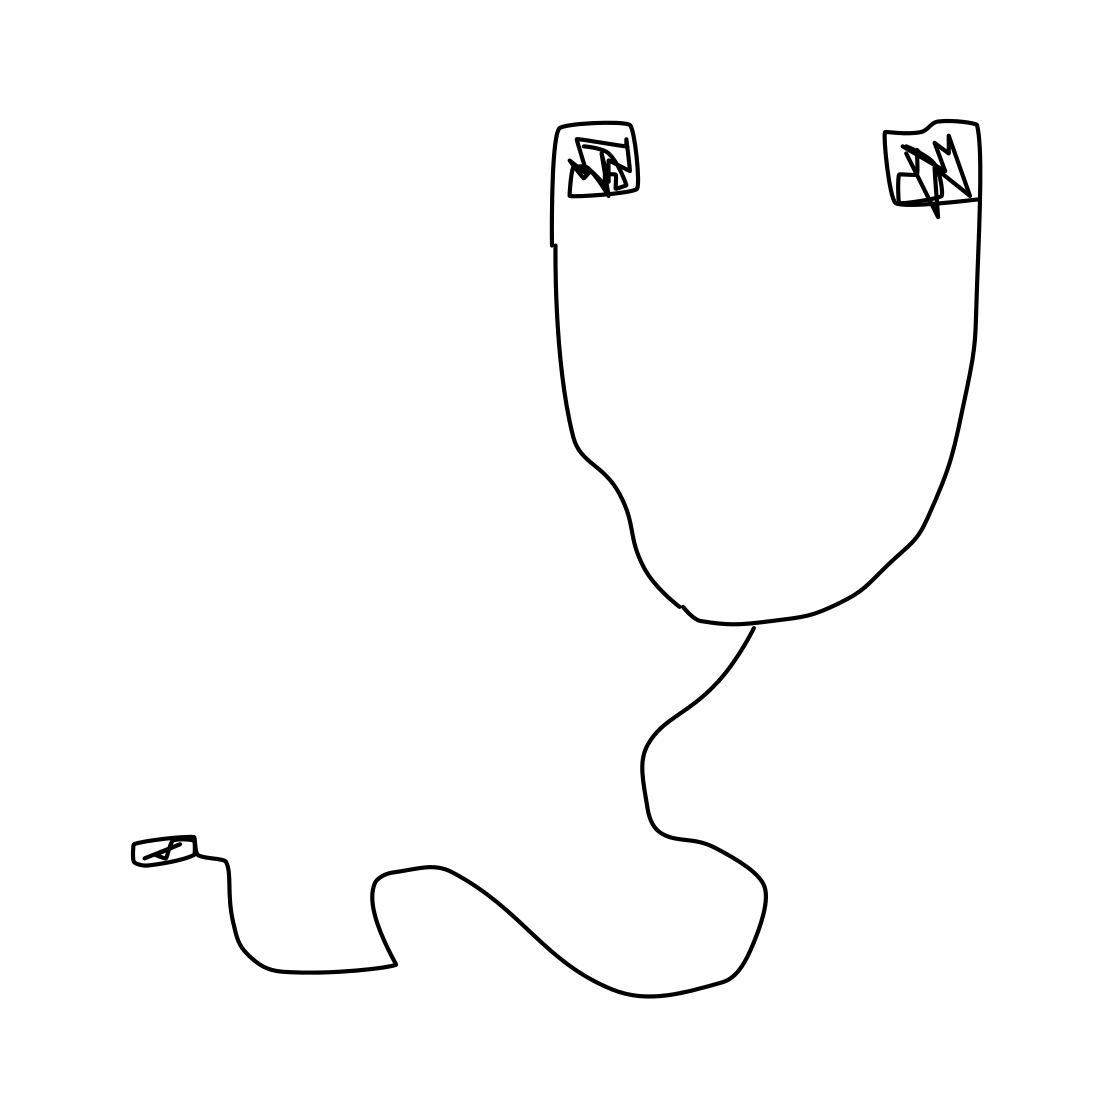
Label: head-phones